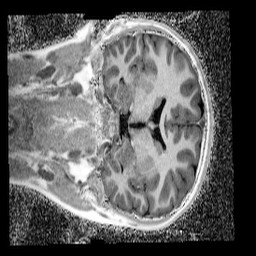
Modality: UNIT1_denoised
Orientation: coronal
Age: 11
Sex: male
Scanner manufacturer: siemens
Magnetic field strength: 3 T
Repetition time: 4 s
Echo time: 0.00299 s